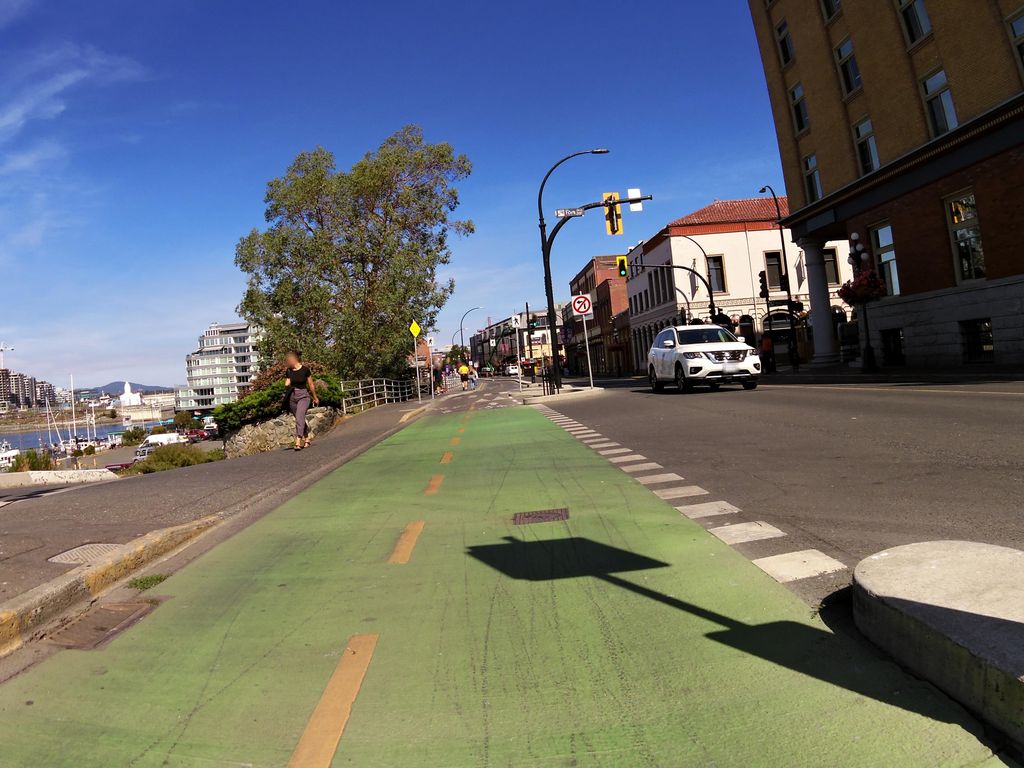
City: victoria